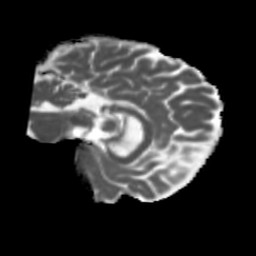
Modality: MD
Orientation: sagittal
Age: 58
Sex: female
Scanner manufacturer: siemens
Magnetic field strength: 3 T
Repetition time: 5.47 s
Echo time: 0.0854 s